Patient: sex F, age 46
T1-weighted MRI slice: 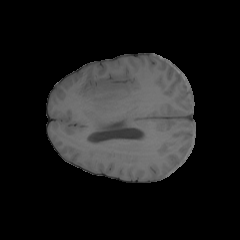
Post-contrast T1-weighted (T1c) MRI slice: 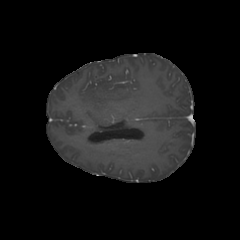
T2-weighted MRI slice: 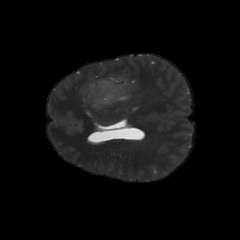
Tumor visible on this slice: yes
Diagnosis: Glioblastoma, IDH-wildtype
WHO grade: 4